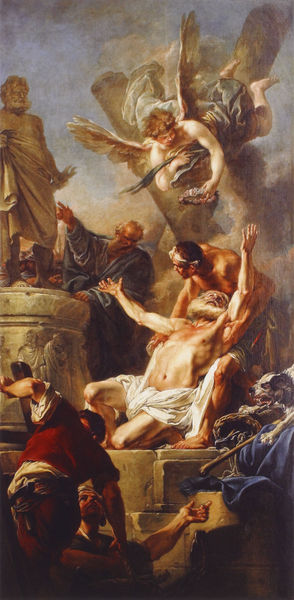
Titel: Der Heilige Andreas weist die Anbetung der Götzenbilder ab/ Das Martyrium des Heiligen Andreas
Künstler: Jean-Baptiste Deshays
Institution: Rouen, Musée des Beaux-Arts
Schlagwörter: blau, gemälde, himmel, mann, nackt, menschen, braun, säule, weiss, hund, rot, arme, sockel, stock, engel, skulptur, statue, relief, stufe, stufen, antike, kranz, jesus, sturz, heilige, satue, sich strecken